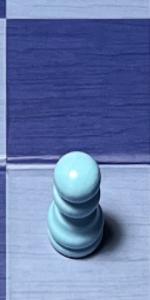
Label: Pawn_White